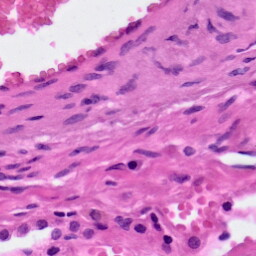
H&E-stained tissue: Lung